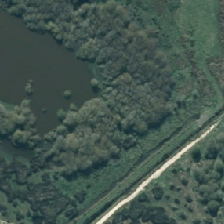
Land cover: lake_pond